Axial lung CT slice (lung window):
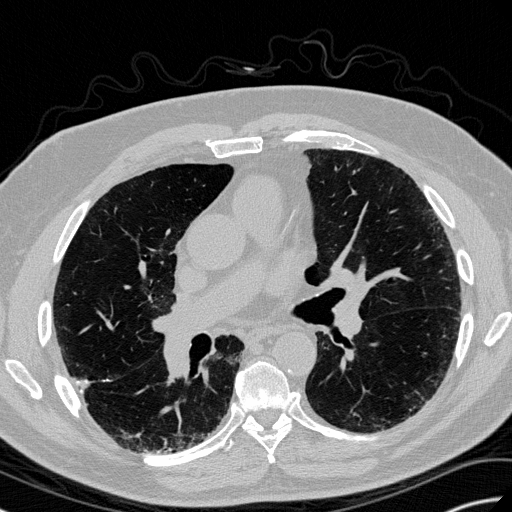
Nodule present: no